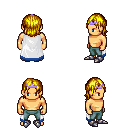
a pixel art fantasy rpg character, male body template, human, tanned skin, white trimmed cape, teal pants, blonde long bangs hairstyle, purple tiara, metal boots, four views (front, back, left, right), 2x2 character sprite sheet, small pixel art, hard edges, no anti-aliasing